Question: i'm not a full RoR developer (php developer mostly), i've only don't small projects/tutorials, but i've inherited a rails project and though my environment mimics the heroku production environment, i stil have a problem on our local in house environment. we are migrating the application to be hosted in house.
i've run 'bundle install' and i have all the gems needed, but i still get a random error for: 'Could not find Ascii85-1.0.1 in any of the sources (Bundler::GemNotFound)'. i ran 'gem list' and the gem exists, but the application won't run. the database connection appears to be correct, i'm just not sure what the issue is, any advice would be great - thanks in advance.
attached is the full passenger/rake error:

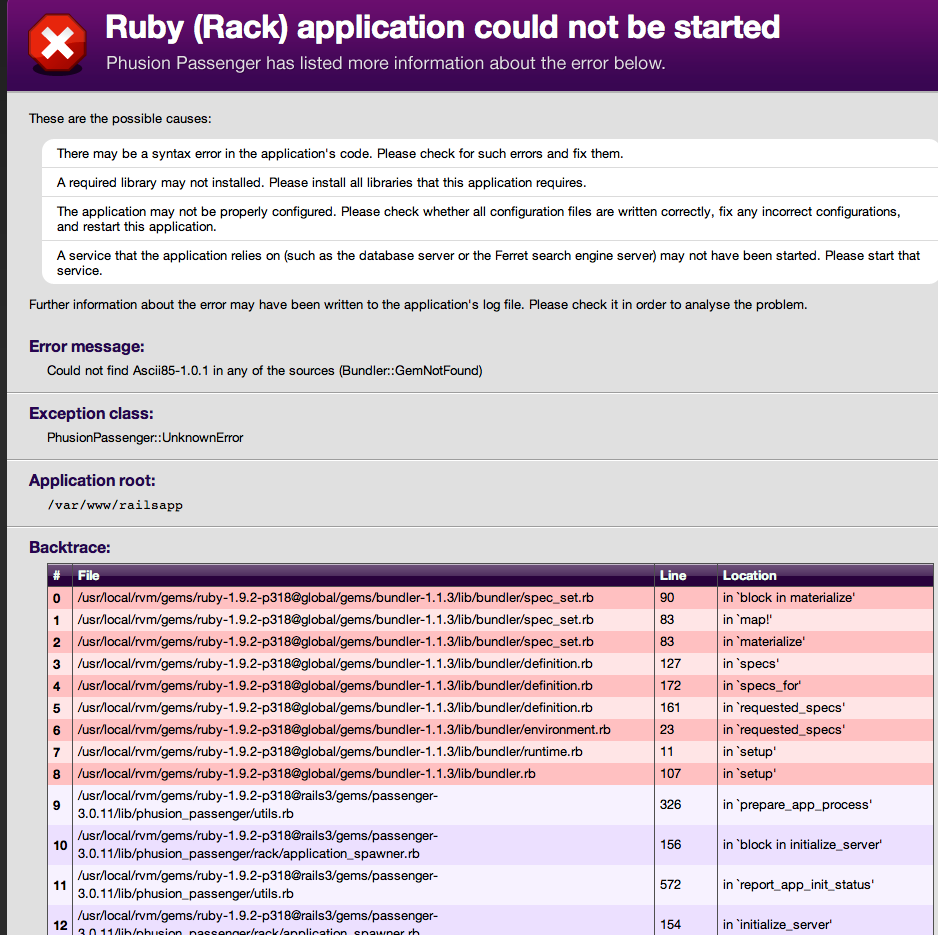
Answer: In more detail: the reason you're seeing this error is because something in your application is asking to require the Ascii85 code. This could be in your app's code, or in one of its gems or plugins.
To see a gem's dependencies (i.e. what it needs) and what requires it:
'''
$ gem dependency Ascii85 --reverse-dependencies
Gem Ascii85-1.0.1
bundler (>= 1.0.0, development)
rspec (>= 2.4.0, development)
Used by
pdf-reader-1.1.0 (Ascii85 (~> 1.0.0))
'''
So the pdf-reader gem is a possible issue. The results on your system may different.
Looking at pdf-reader:
'''
$ gem dependency pdf-reader --reverse-dependencies
Gem pdf-reader-1.1.0
Ascii85 (~> 1.0.0)
ZenTest (~> 4.4.2, development)
rake (>= 0, development)
roodi (>= 0, development)
rspec (~> 2.3, development)
ruby-rc4 (>= 0)
Used by
prawn-0.12.0 (pdf-reader (>= 0.9.0))
'''
So the prawn gem needs pdf-reader, which needs Ascii85.
In Rails, it happens from time to time that an app author or gem author doesn't add all the dependencies to the Gemfile or install scripts.
Usually this is a mistake and easy to fix - you can fix it in your app by adding the gem, and ideally also you can contact the author to suggest a fix.
Sometimes there are reasons for a missing dependency, such as code that needs an implementation of a method but leaves it up to you which gem to install to provide the method.
Hope this helps.